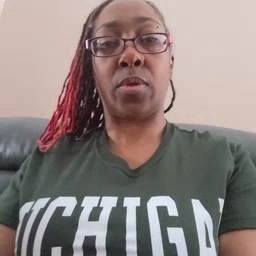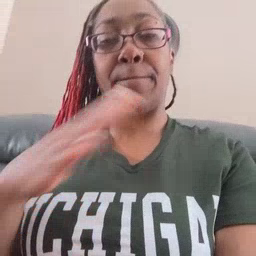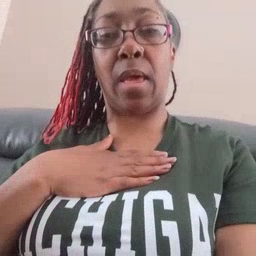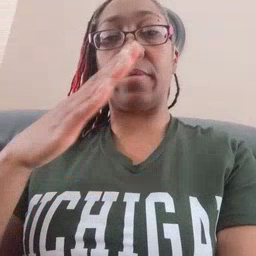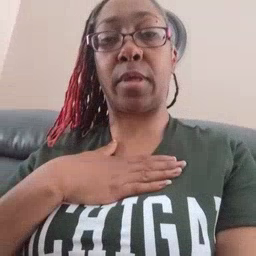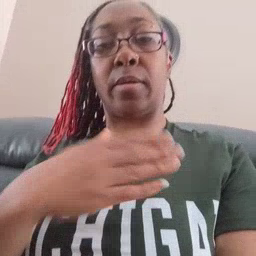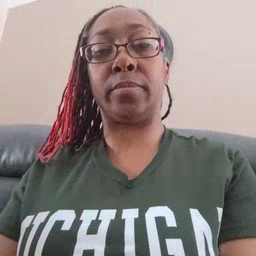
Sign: minemy